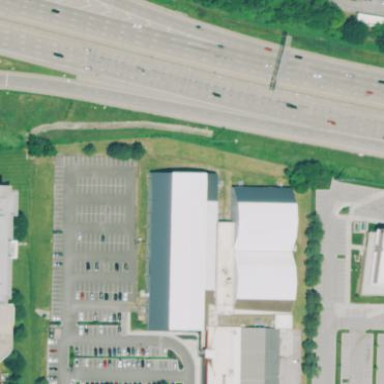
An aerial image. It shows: Building that houses fitness center.